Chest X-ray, PA view. Patient: 34 years old, sex F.
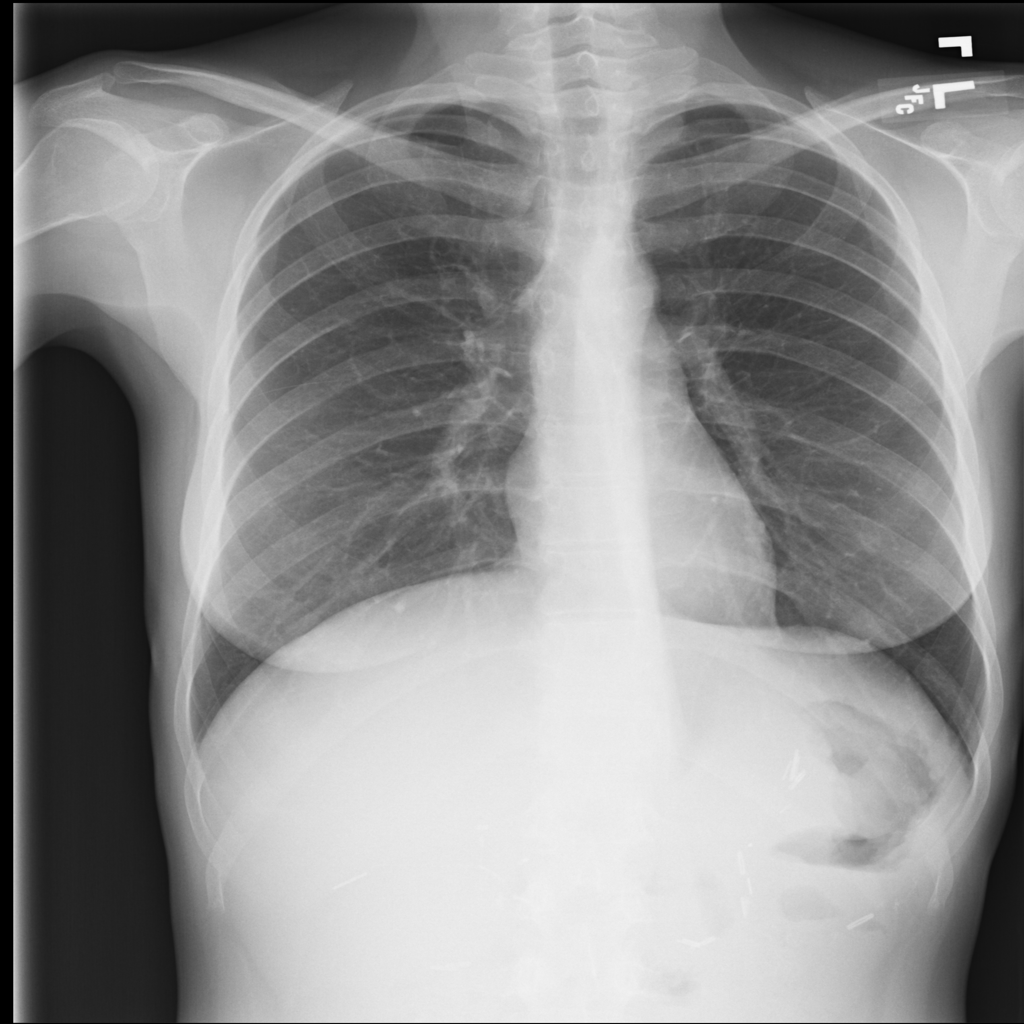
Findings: No Finding